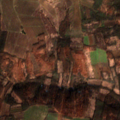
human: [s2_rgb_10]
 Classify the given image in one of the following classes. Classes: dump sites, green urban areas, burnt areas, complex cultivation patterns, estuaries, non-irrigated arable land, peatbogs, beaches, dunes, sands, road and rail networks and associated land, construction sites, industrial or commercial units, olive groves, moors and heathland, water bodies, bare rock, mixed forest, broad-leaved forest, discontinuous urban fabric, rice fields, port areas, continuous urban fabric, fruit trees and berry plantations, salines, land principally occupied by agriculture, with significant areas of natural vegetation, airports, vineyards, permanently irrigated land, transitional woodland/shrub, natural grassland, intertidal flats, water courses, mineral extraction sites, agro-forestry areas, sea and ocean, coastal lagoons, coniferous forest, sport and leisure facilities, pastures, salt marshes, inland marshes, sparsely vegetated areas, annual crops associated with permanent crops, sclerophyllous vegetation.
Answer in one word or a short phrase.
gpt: vineyards, complex cultivation patterns, land principally occupied by agriculture, with significant areas of natural vegetation, broad-leaved forest